Field crop: maize
Growth stage: 2
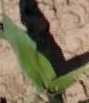
Species: maize